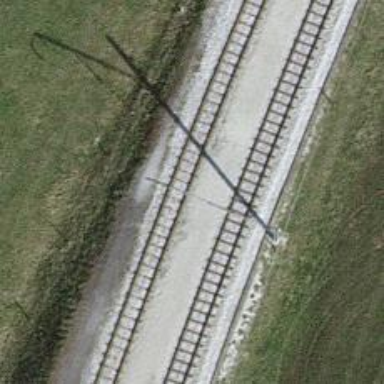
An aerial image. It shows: Narrow-gauge railway siding with electrified contact lines.